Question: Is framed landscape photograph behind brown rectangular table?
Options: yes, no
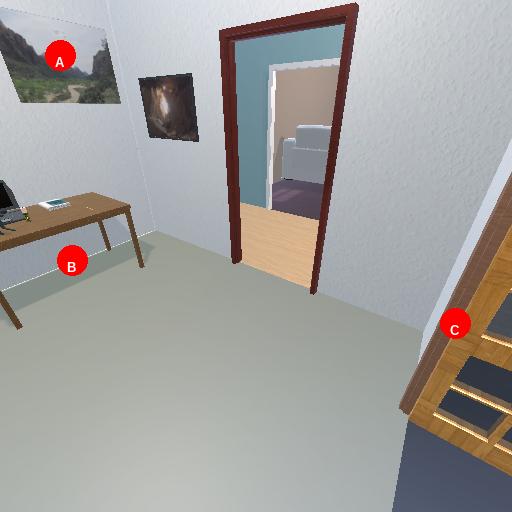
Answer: yes